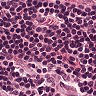
Metastatic tissue present: no